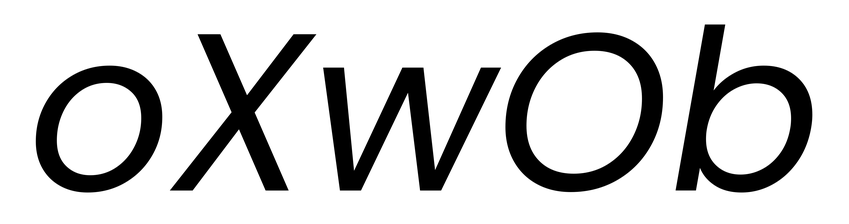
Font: Poppins-Italic